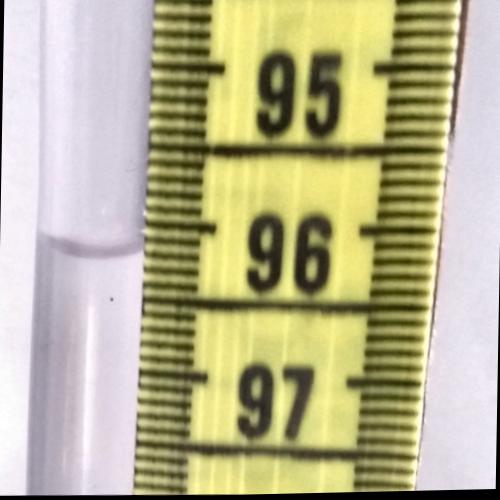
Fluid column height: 96.2 cm